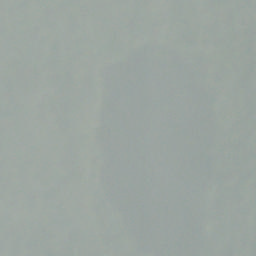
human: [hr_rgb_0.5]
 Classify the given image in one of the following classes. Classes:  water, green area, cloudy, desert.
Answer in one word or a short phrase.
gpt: cloudy